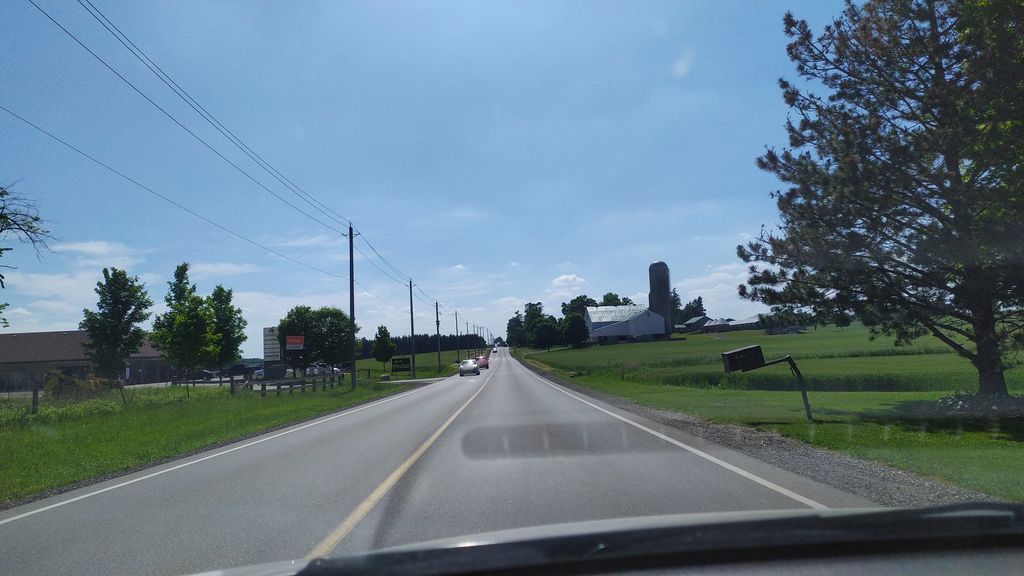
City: kitchener-waterloo